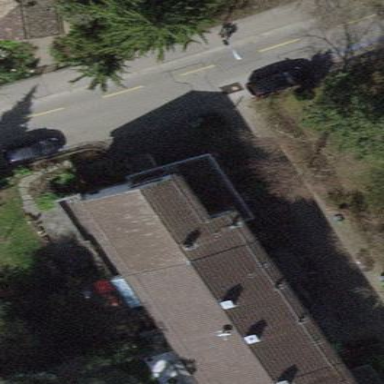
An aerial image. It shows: Semidetached house.